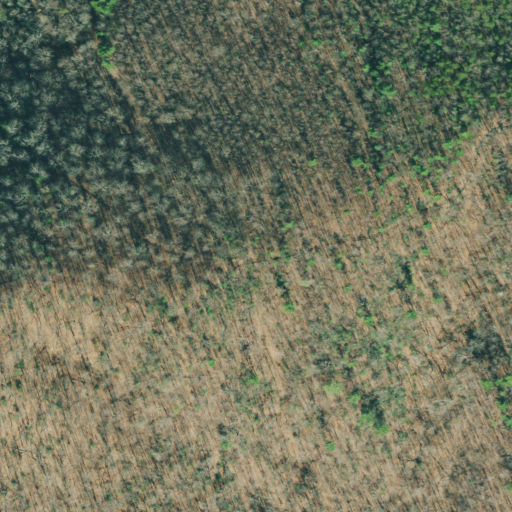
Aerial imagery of gap in Georgia named Locust Gap containing deciduous forest, open development, mixed forest, shrub, and evergreen forest